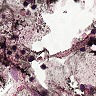
Metastatic tissue present: no